Question: What can be sql query for table below?
i need to verify the table if it has given proper ranking to all customer to Customeritem Frequency from highest to lowest.
e.g.
for customer 1.
'''
Cust Rank ItemFrequency
1 1 10
1 2 8
1 3 7
2 1 11
2 2 2
2 3 1
'''
so, i need query to verify if it has rank to valid itemfrequecy to desc order
Updated 2 hours ago:
This can also work if
if data is in correct order bring null result.
if its in wrong order bring only those out

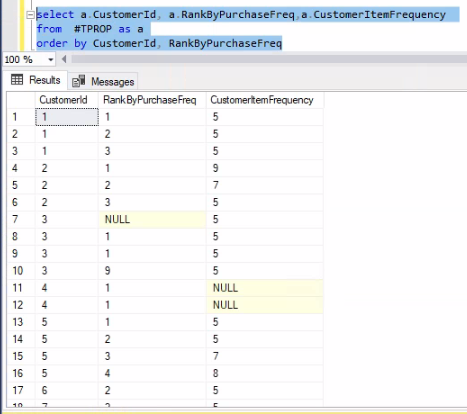
Answer: If you want to get the rows were things are out of alignment, use 'lag()':
'''
select t.*
from (select t.*, lag(itemfrequency) over (partition by cust order by rank) as prev_if
from t
) t
where prev_if < itemfrequency;
'''